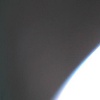
Label: space